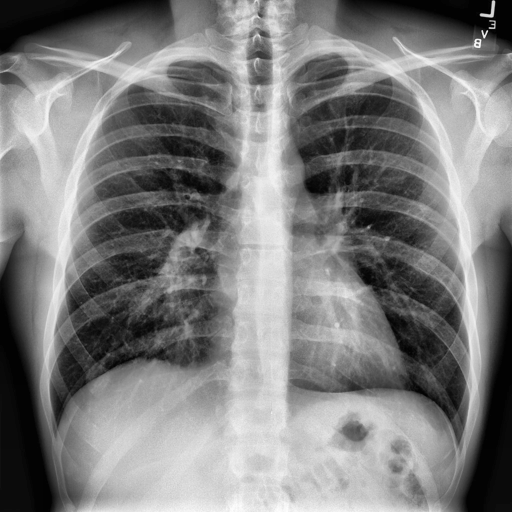
Finding: NORMAL